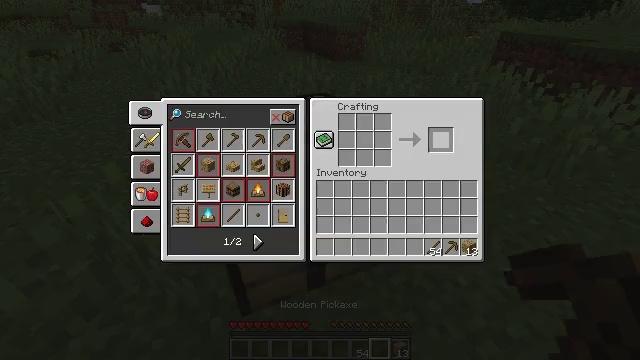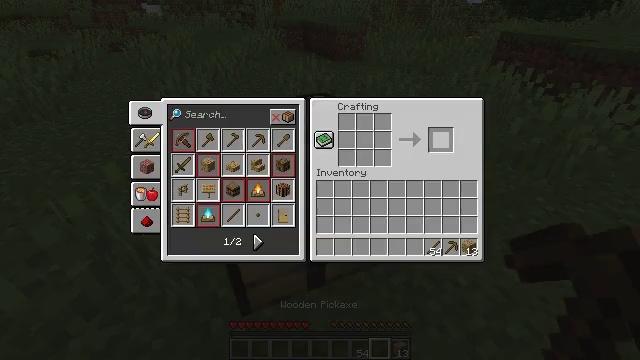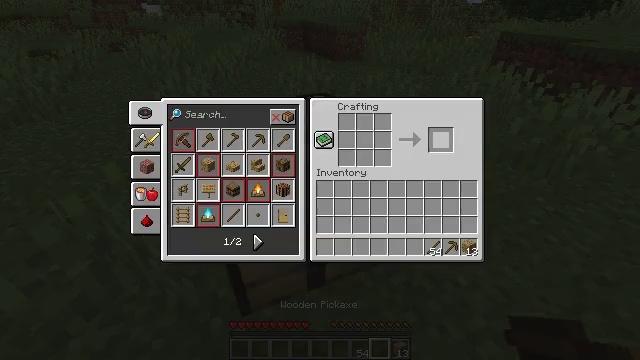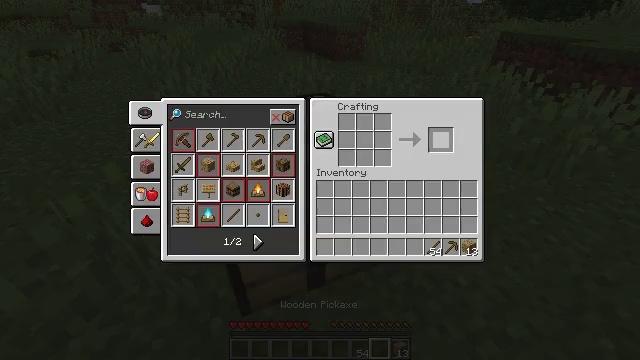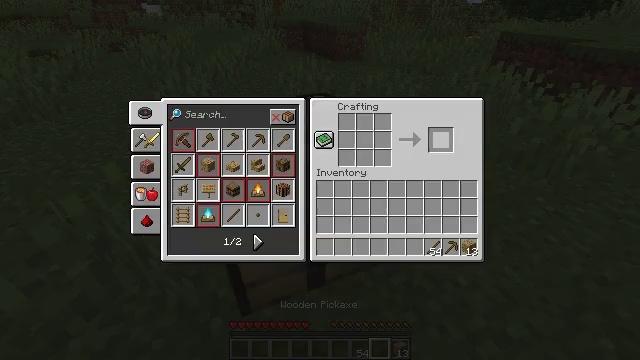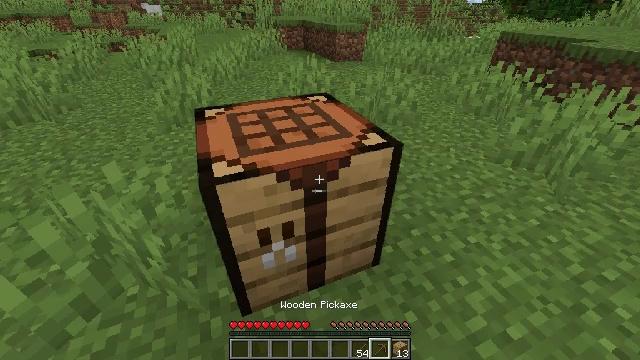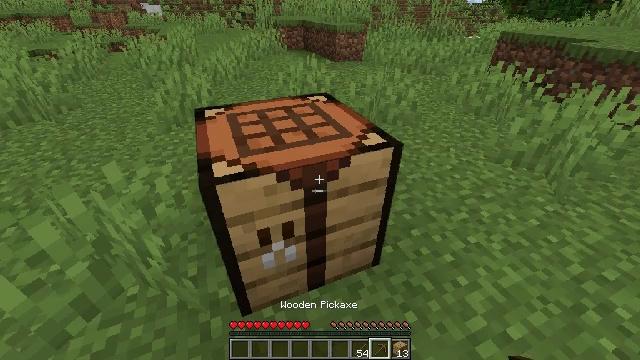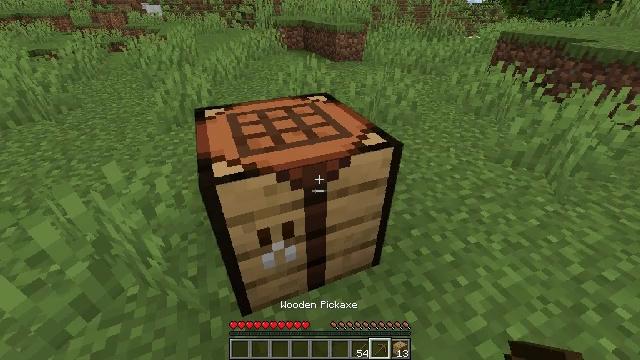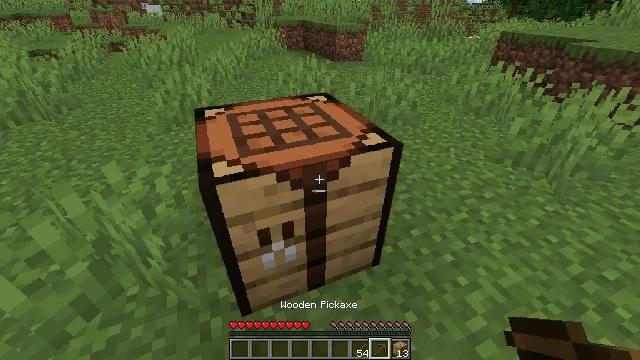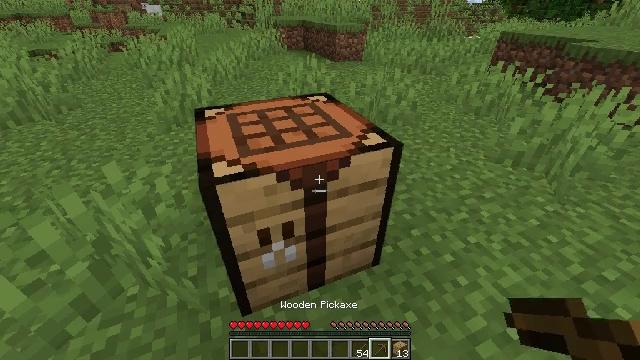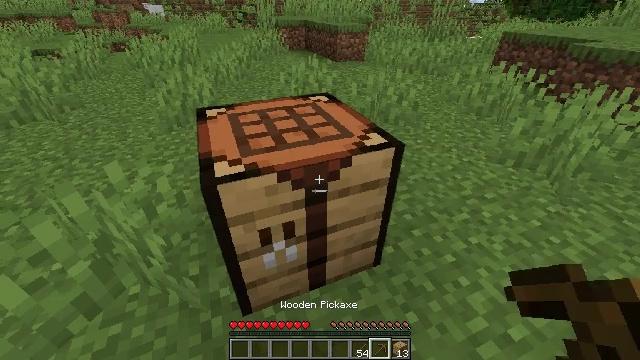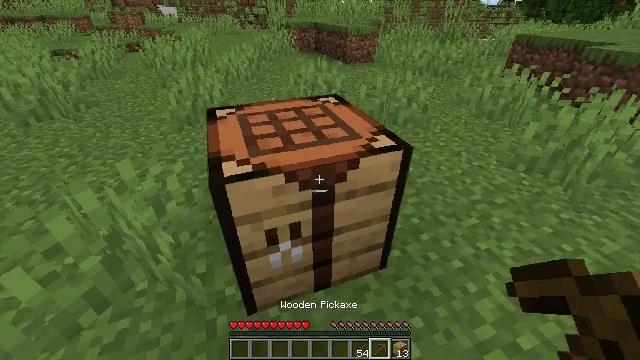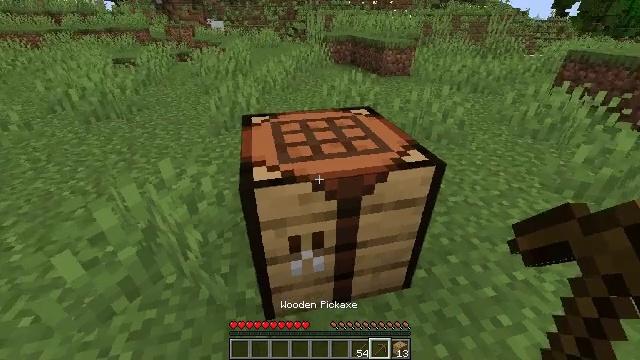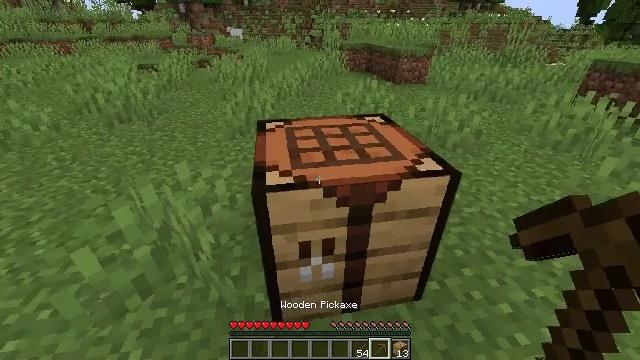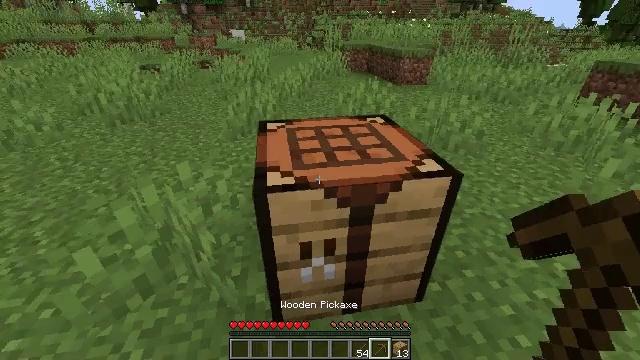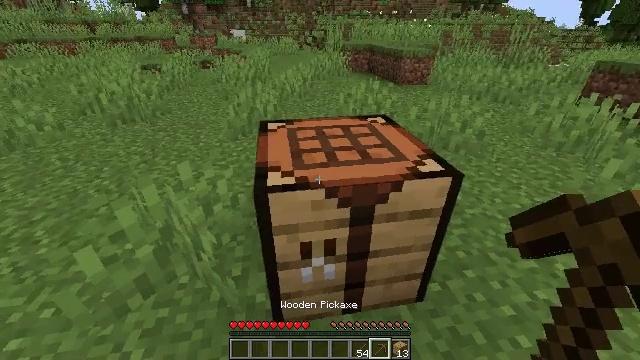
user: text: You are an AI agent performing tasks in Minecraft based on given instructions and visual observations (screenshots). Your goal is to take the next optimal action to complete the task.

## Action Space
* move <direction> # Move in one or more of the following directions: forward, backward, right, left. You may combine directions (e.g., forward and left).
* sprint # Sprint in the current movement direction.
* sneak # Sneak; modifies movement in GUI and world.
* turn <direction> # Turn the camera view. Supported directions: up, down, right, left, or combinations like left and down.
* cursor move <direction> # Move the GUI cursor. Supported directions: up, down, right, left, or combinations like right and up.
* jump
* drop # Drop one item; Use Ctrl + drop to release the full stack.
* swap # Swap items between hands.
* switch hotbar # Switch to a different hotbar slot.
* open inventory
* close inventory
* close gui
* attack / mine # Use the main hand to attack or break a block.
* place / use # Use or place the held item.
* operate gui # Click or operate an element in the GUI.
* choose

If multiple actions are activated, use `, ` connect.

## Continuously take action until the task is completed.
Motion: motion action
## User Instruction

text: Get the crafting table into the inventory.
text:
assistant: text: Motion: sneak, open gui
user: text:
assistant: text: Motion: no_op
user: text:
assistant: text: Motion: no_op
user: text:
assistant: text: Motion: no_op
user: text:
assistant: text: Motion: no_op
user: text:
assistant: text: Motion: close gui
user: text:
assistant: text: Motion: open inventory
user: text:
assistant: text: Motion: open inventory
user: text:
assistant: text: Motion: no_op
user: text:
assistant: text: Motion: no_op
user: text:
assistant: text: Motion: turn left
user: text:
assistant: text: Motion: turn left and up
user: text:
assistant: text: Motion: turn left and up
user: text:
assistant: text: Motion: no_op
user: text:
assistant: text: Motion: no_op
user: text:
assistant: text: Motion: no_op
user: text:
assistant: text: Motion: turn left
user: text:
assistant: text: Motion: move forward, turn left
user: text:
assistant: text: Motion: move forward and move right, turn left
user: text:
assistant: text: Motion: move forward and move right
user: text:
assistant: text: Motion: move forward and move right
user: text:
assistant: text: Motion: move forward and move right, turn left
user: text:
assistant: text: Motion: turn left and down
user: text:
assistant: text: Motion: turn left and down
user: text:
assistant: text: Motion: turn left and down
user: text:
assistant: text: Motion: turn left and down
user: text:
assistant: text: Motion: turn left and down
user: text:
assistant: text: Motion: no_op
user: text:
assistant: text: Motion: turn down
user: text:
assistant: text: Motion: turn left and down